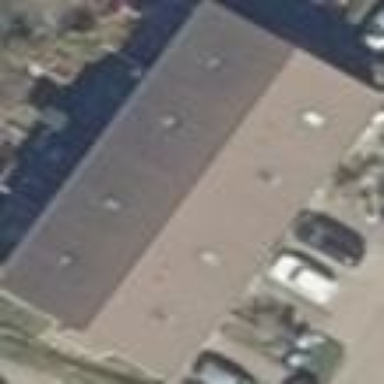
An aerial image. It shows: Terrace building.